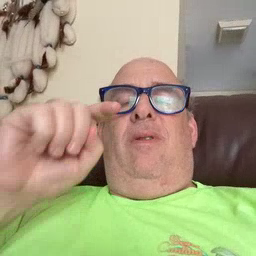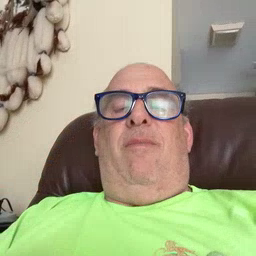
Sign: time